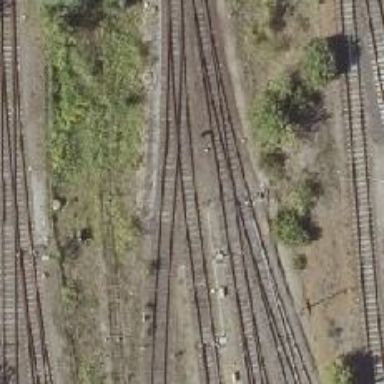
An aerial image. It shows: Railway yard.